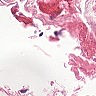
Metastatic tissue present: no